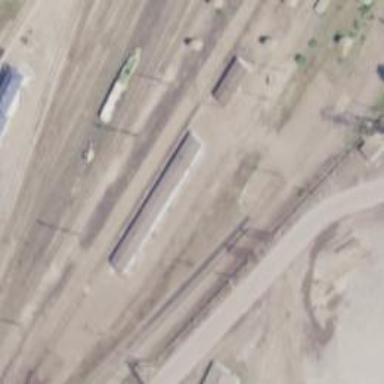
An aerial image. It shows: Railway yard used for storage and manifest purposes.